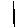
Label: line